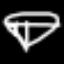
Label: diamond